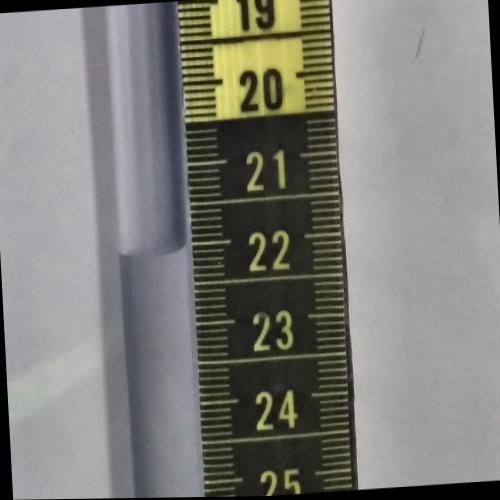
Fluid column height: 22.0 cm